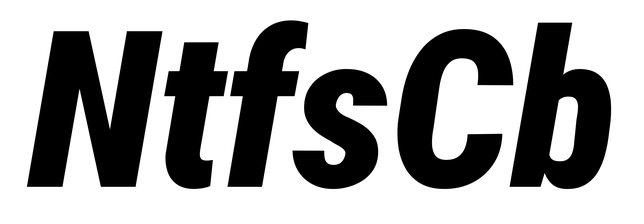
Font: Roboto-Italic_Condensed_Black_Italic